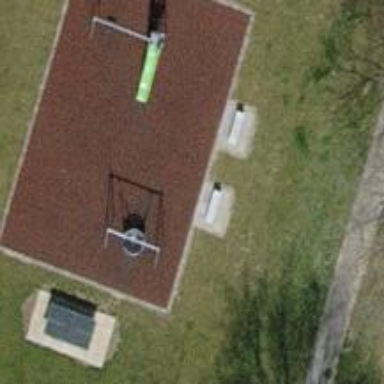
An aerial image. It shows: Playground with basket swing.